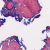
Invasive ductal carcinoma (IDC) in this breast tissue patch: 0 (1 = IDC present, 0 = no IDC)